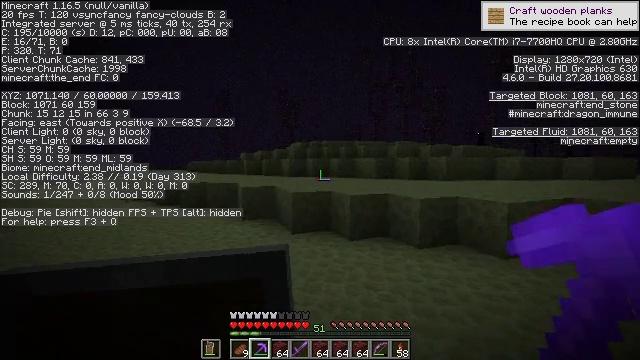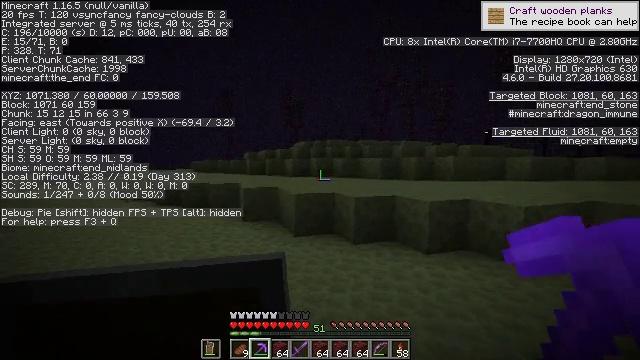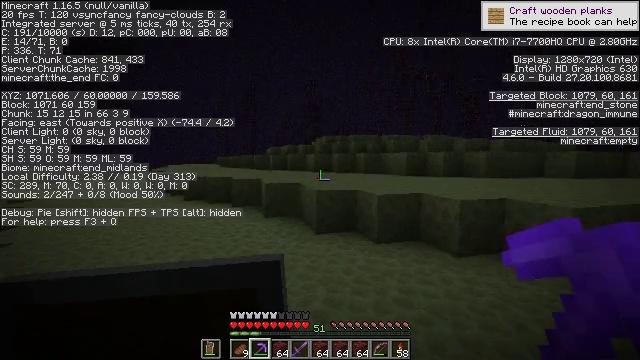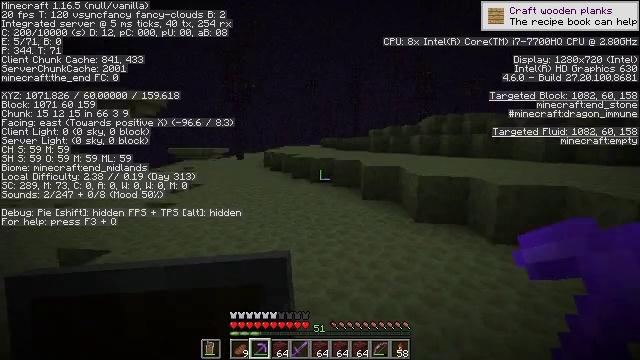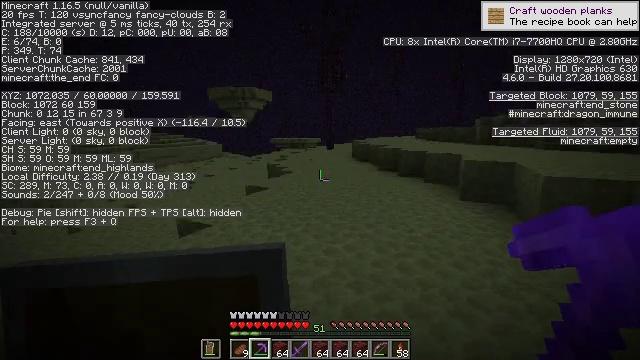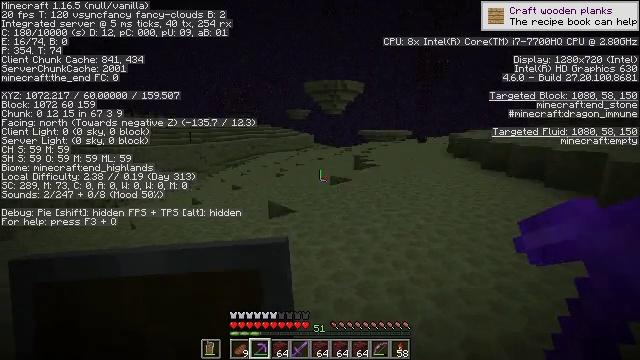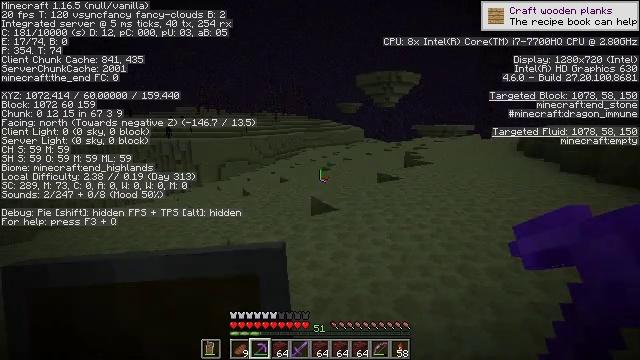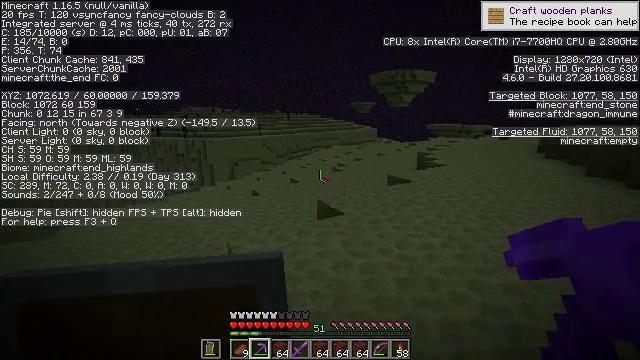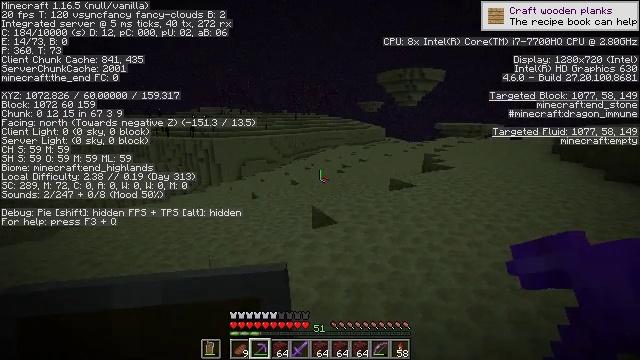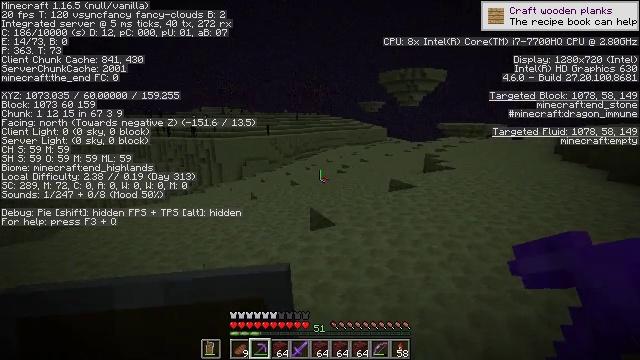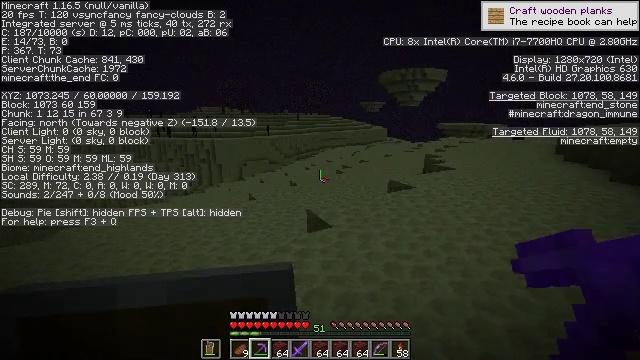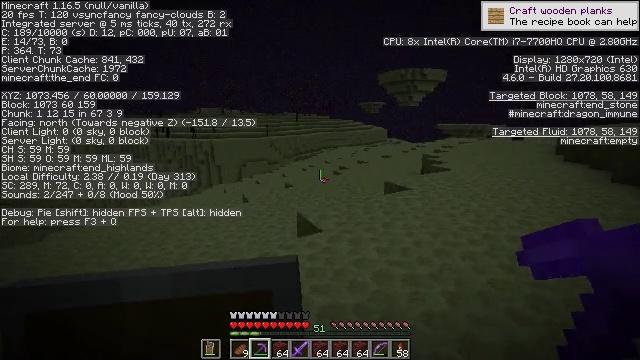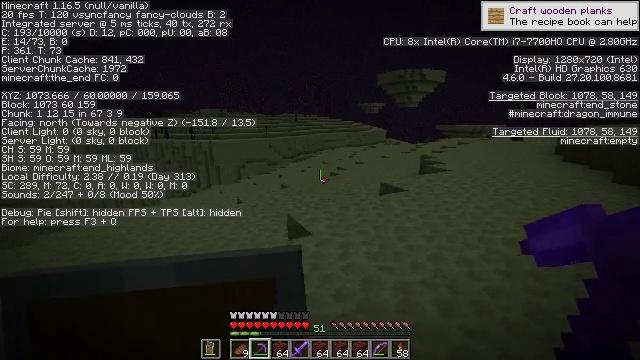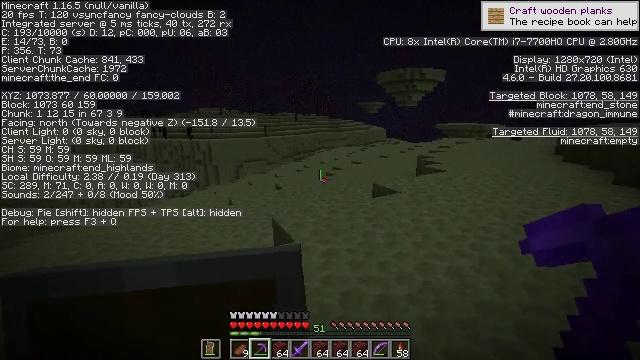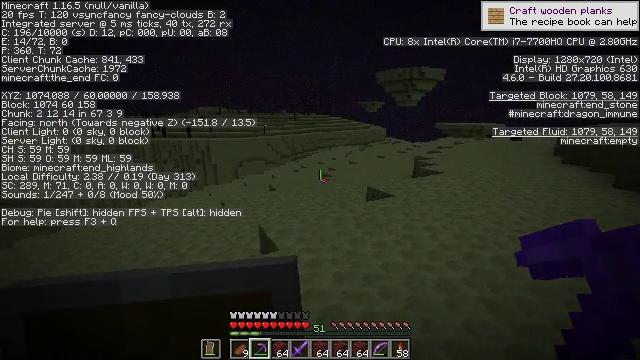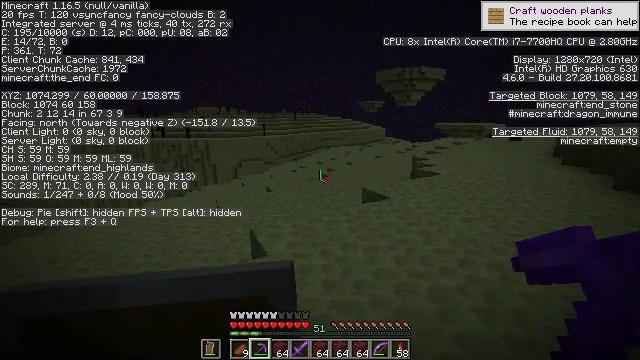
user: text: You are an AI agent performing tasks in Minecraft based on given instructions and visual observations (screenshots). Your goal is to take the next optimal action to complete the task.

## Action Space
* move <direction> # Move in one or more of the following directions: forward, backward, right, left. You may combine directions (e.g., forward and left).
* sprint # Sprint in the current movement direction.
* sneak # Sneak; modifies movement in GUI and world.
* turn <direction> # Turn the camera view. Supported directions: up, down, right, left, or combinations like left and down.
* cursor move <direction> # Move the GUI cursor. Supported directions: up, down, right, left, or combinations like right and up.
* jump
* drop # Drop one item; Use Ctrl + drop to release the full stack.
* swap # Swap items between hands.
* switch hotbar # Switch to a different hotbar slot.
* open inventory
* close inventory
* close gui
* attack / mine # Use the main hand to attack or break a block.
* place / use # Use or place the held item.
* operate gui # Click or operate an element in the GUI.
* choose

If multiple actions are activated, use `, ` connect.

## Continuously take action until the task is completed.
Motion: motion action
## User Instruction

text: Dig the end stone for building materials.
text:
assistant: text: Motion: move forward
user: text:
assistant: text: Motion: move forward, turn left and down
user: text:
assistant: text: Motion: move forward, turn left and down
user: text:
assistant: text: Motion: move forward, turn left and down
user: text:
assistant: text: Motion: move forward, turn left and down
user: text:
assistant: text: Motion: move forward and move right, turn left and down
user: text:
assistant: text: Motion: move forward and move right, turn left
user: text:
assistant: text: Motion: move forward and move right, turn left
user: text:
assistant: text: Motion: move forward and move right
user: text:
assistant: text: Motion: move forward and move right
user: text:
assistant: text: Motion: move forward and move right
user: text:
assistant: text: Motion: move forward and move right
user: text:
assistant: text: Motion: move forward and move right
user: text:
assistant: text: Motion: move forward and move right
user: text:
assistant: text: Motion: move forward and move right
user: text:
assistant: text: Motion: move forward and move right
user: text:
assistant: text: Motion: move forward and move right
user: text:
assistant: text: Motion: move forward and move right
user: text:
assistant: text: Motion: move forward and move right
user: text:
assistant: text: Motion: move forward and move right
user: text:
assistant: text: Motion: move forward
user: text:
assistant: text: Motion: move forward
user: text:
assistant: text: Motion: move forward
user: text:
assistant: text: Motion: move forward
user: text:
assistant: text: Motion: turn left
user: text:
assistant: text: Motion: turn left
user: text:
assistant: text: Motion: move forward
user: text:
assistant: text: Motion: move forward
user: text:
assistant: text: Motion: no_op
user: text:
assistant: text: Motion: no_op